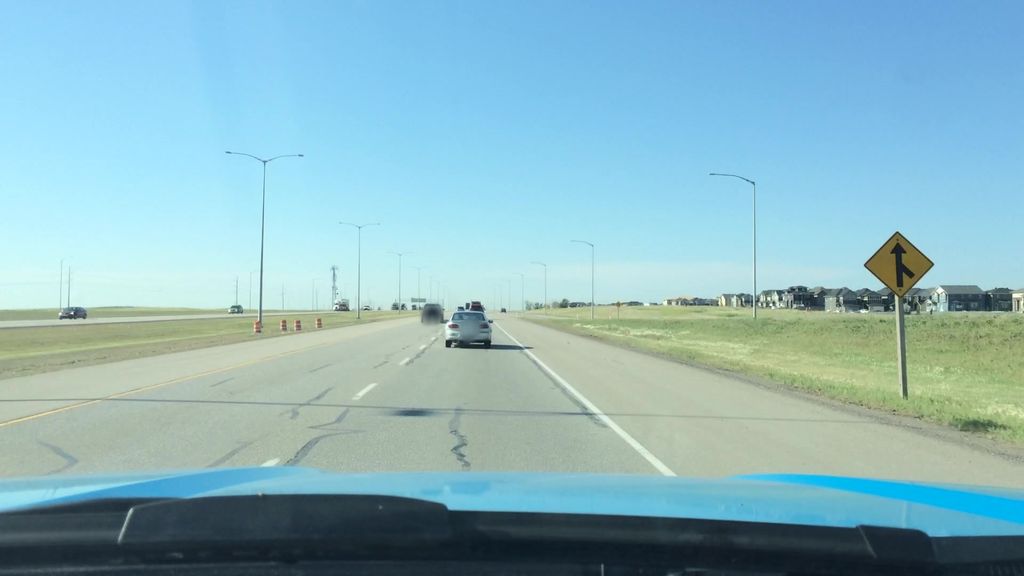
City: calgary